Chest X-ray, PA view. Patient: 64 years old, sex M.
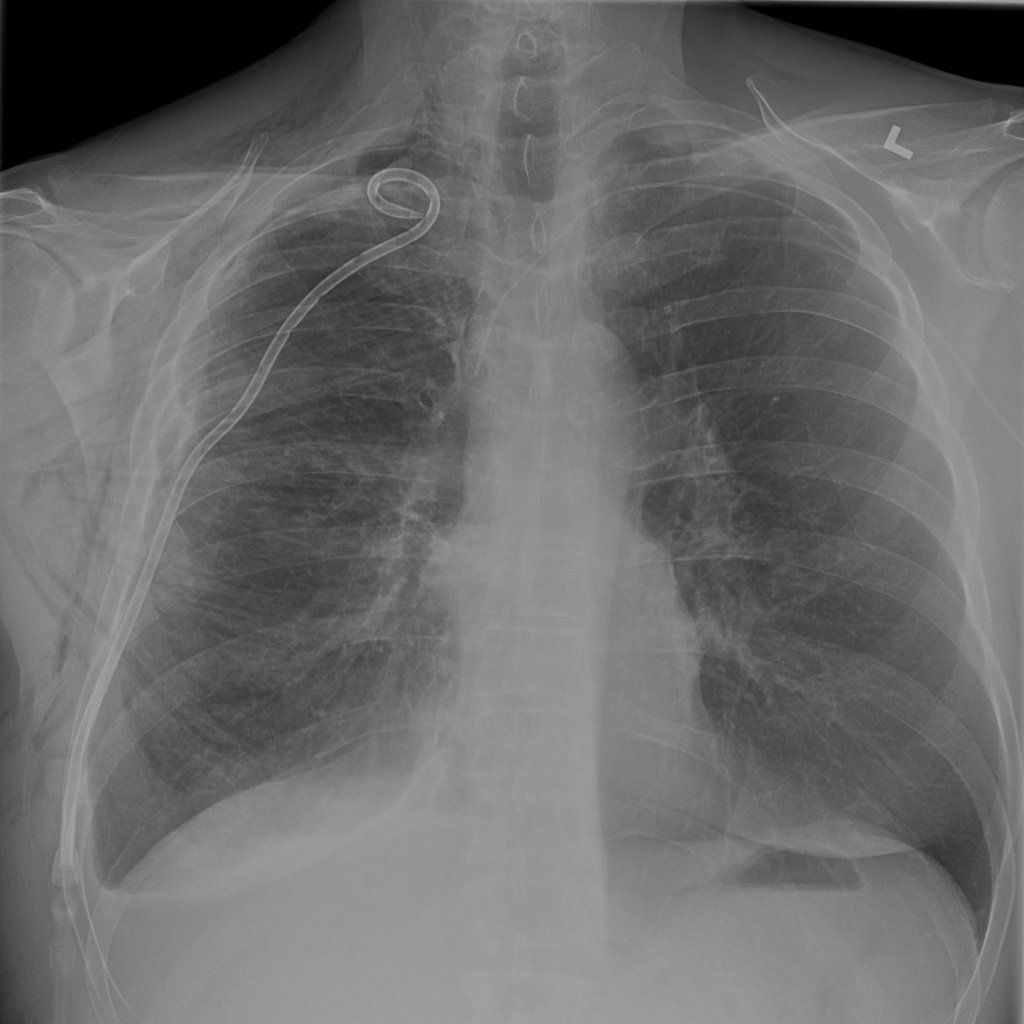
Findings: Effusion, Pneumothorax